Field crop: maize
Growth stage: 2
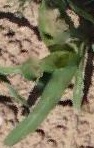
Species: maize